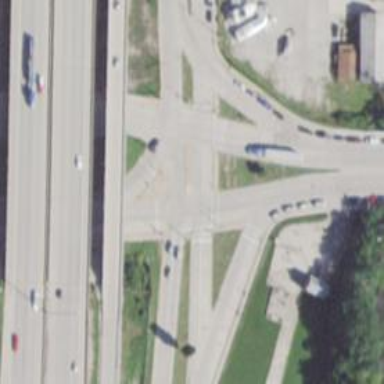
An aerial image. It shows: Footway that serves as traffic island.